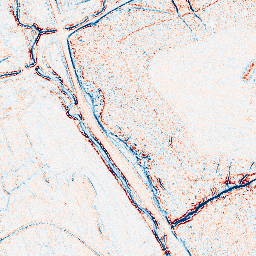
Category: edge_preserving
Decomposition family: bilateral
Decomposition parameters: d: 5
sigma_color: 100
sigma_space: 100
Upsampling method: regularized
Upsampling parameters: scale: 2
lambda_reg: 0.001
Upsampling scale: 2